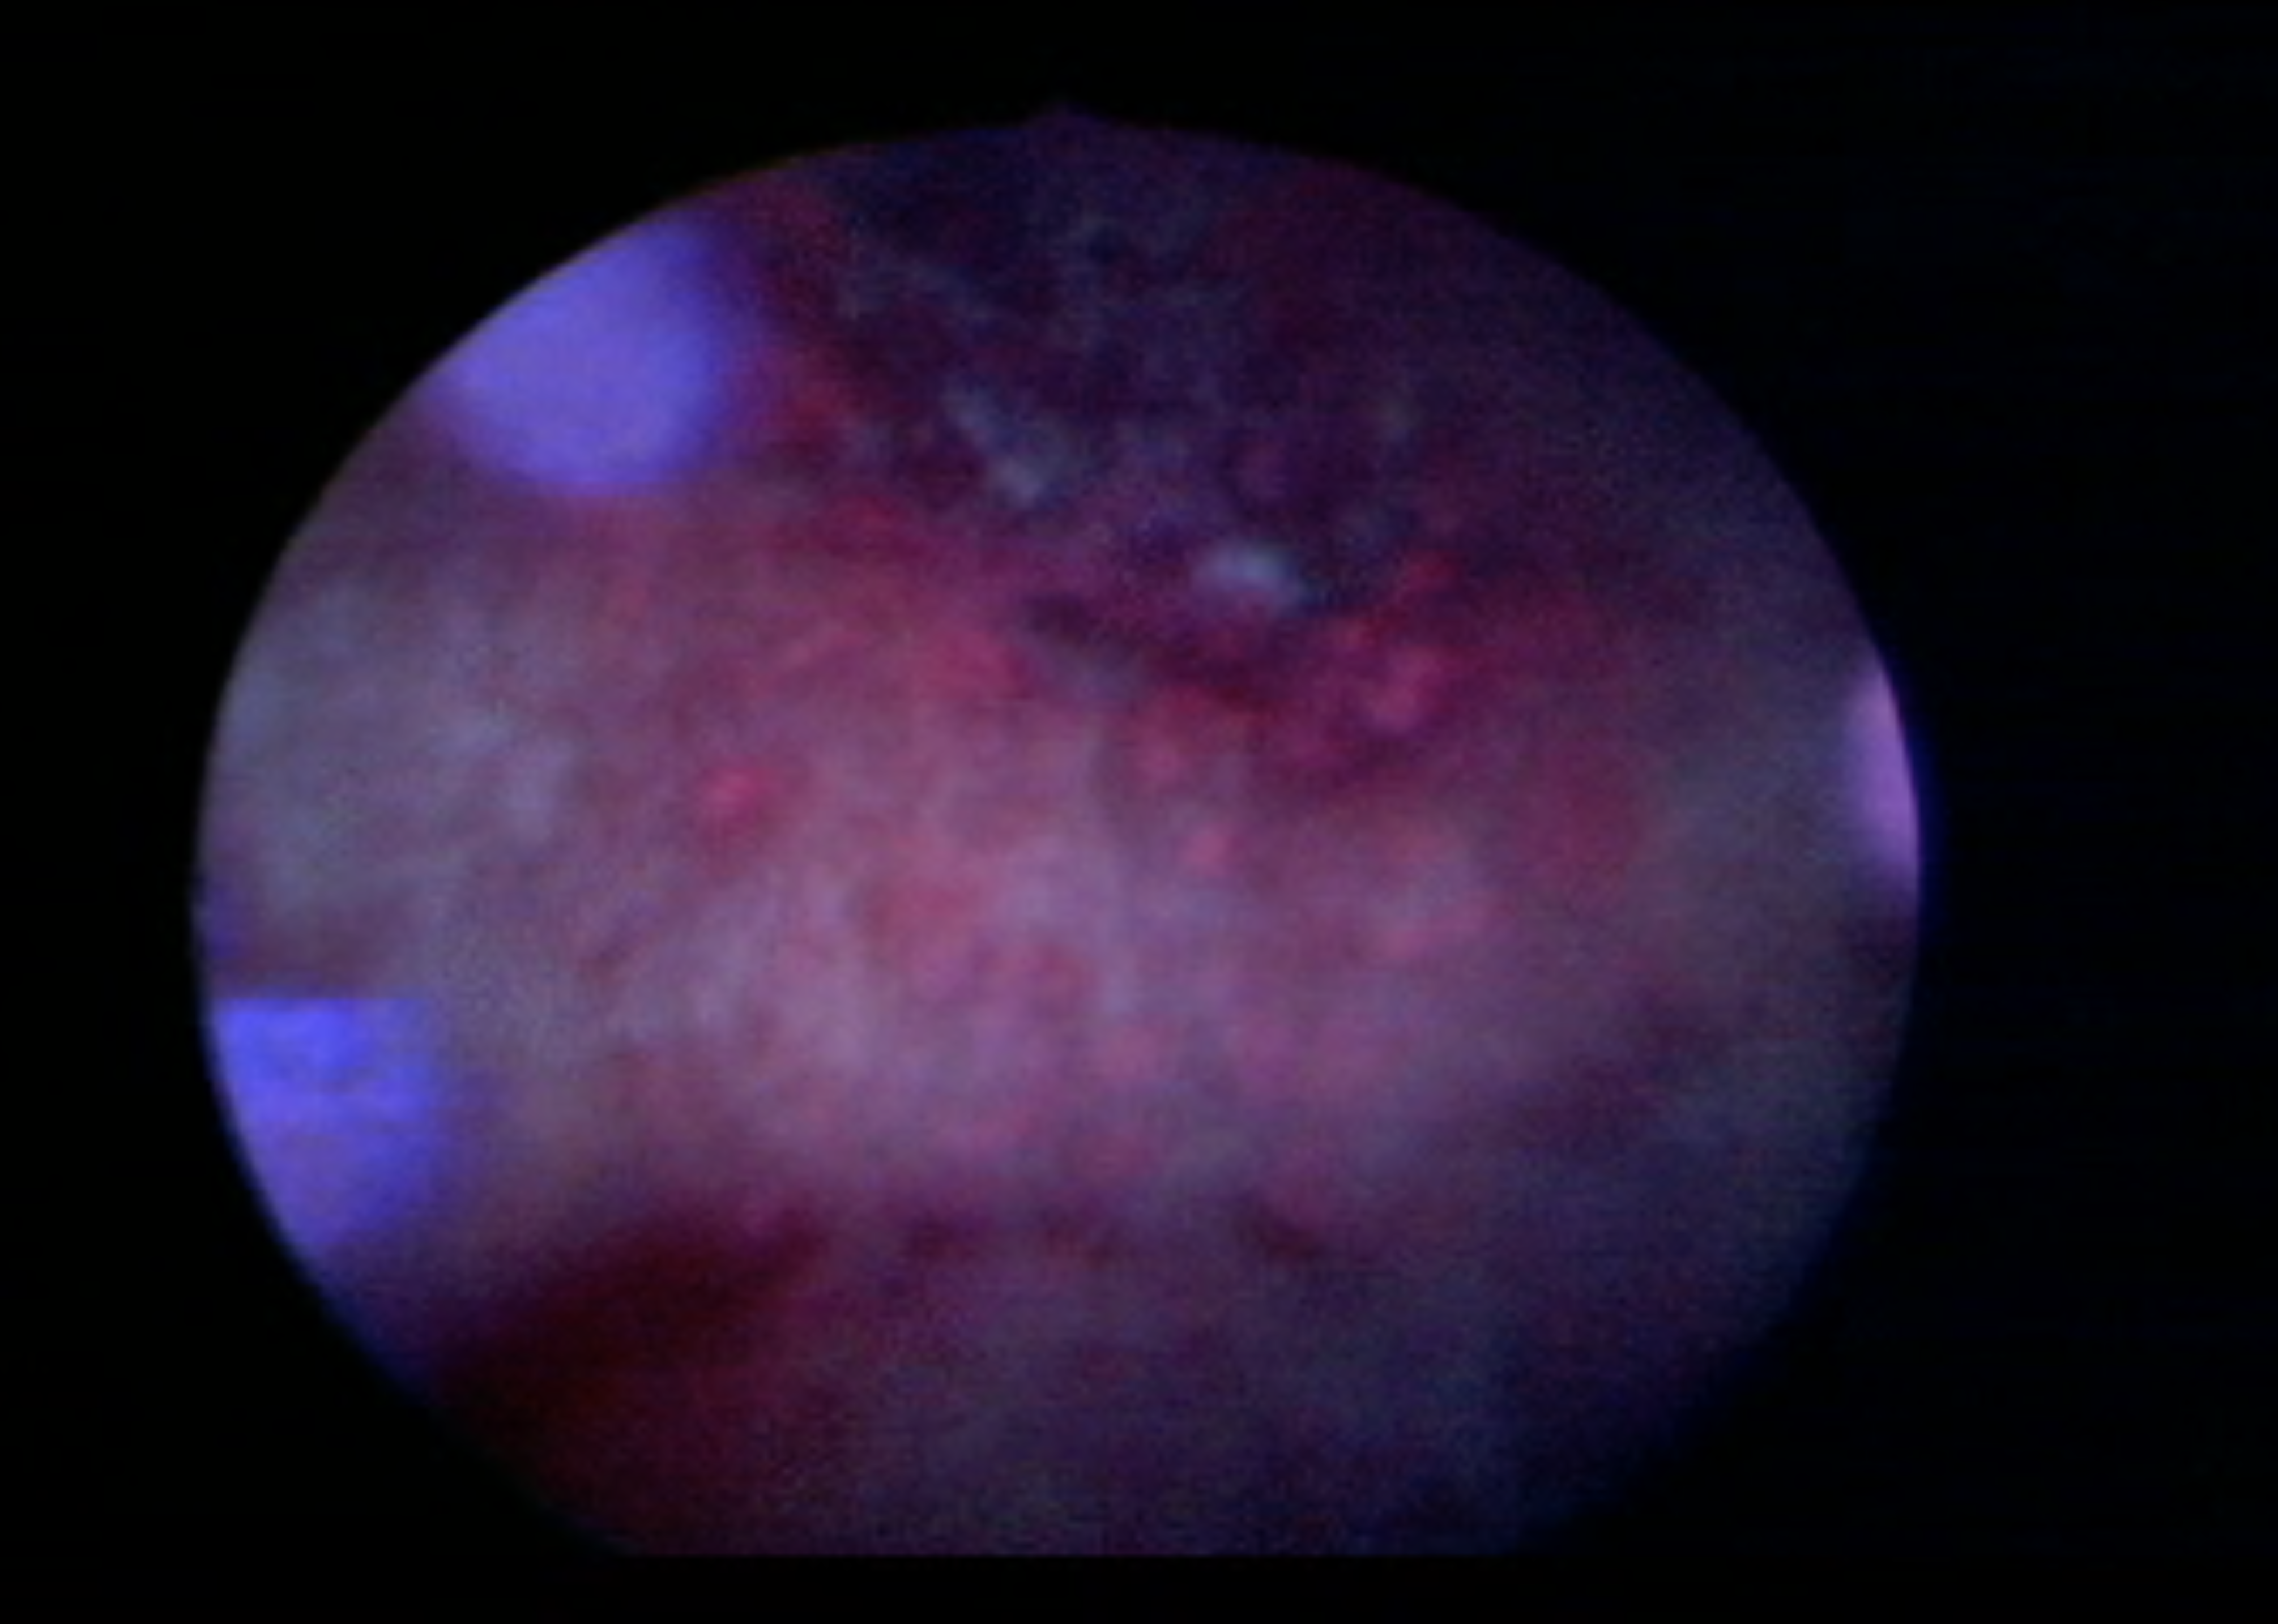
Modality: BLC
Class: Non-malignant
Subclass: InflammationNOS
Lesion: L1
Morphology: Non-papillary
Bladder cancer association: No